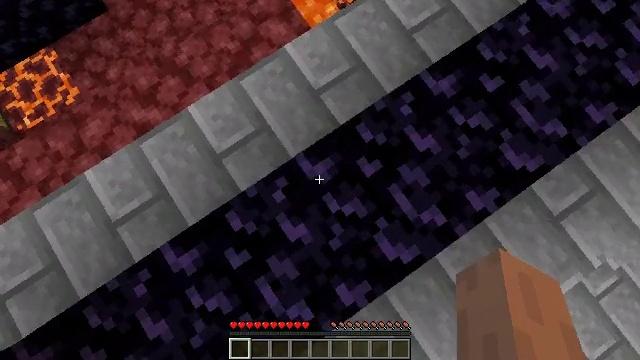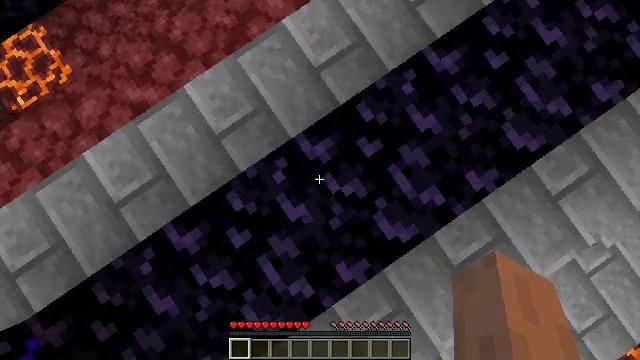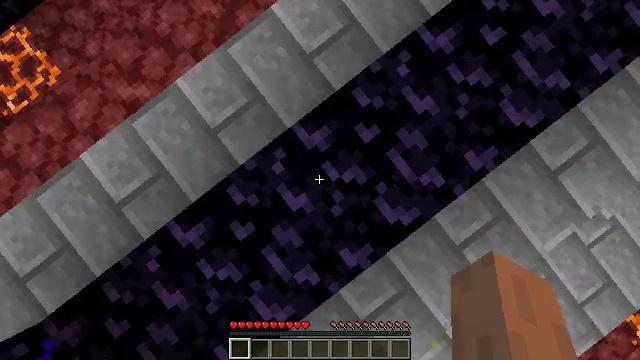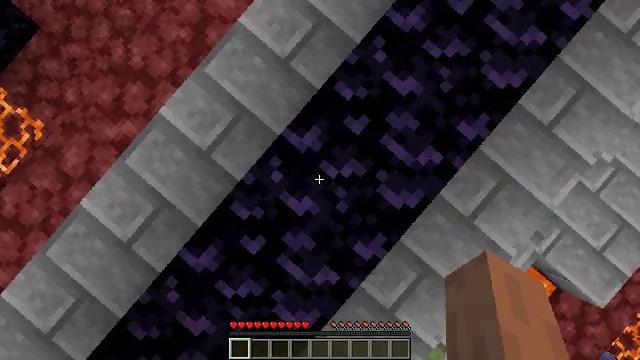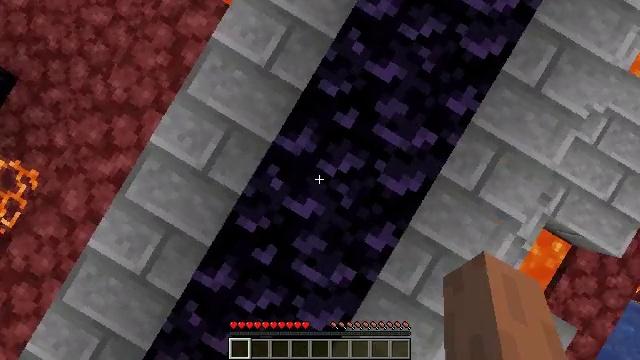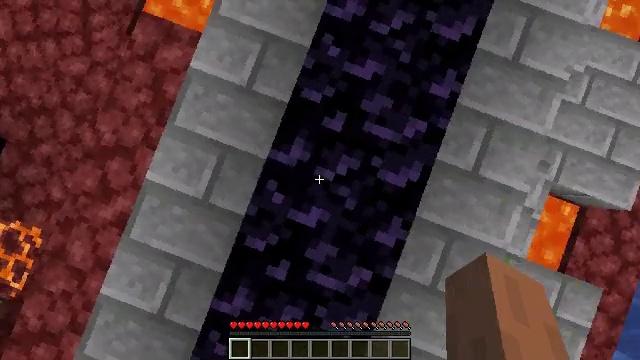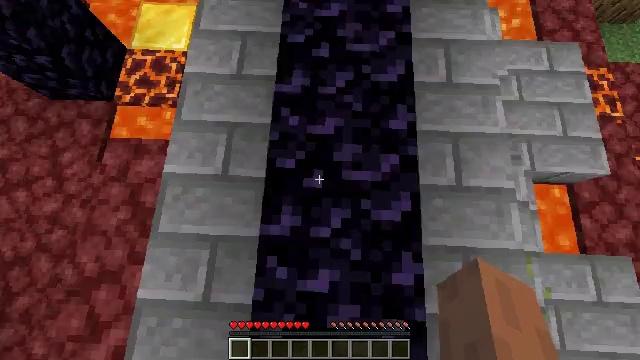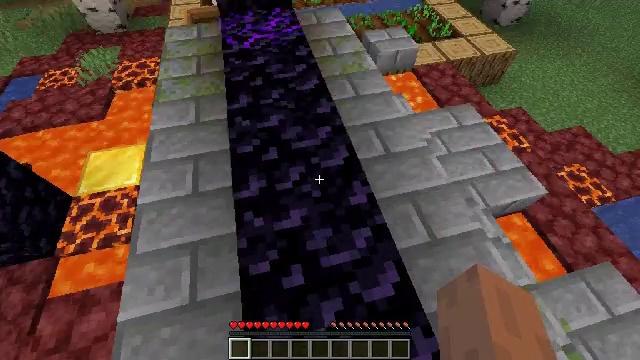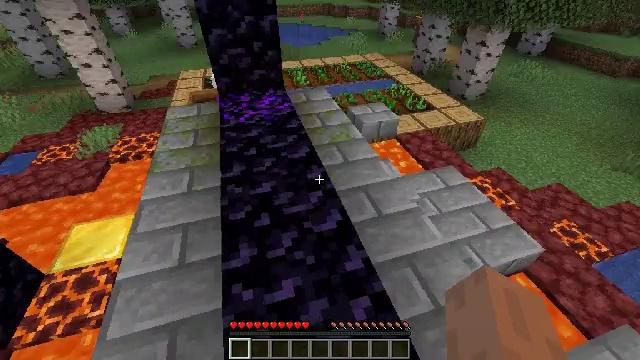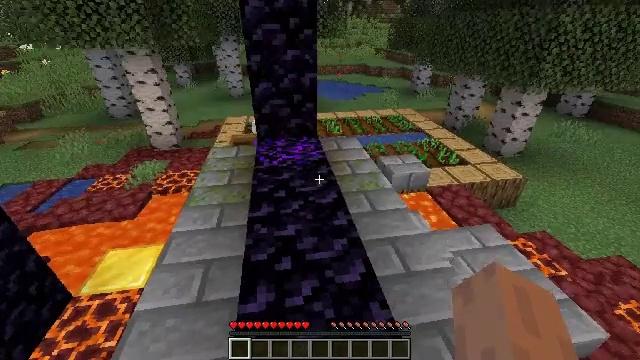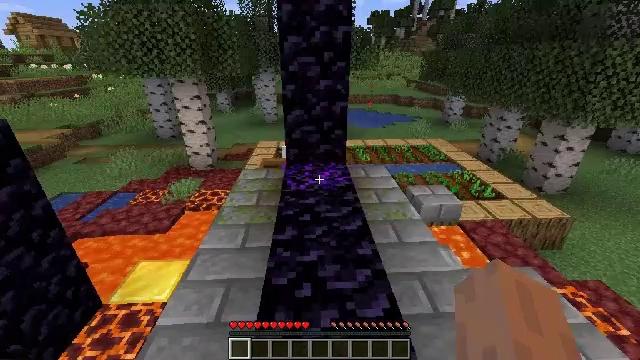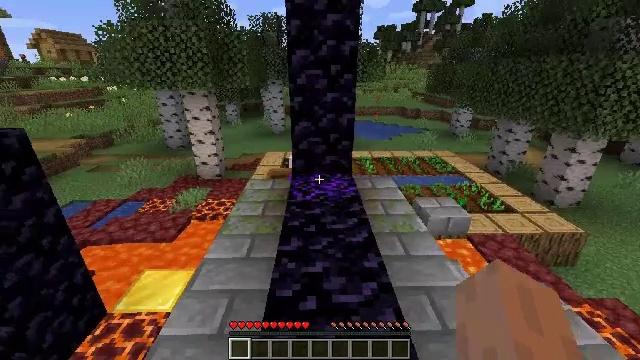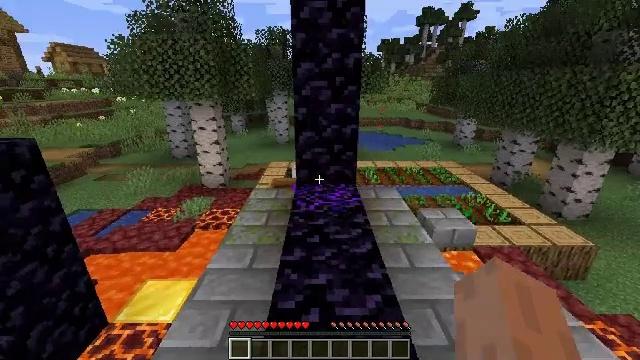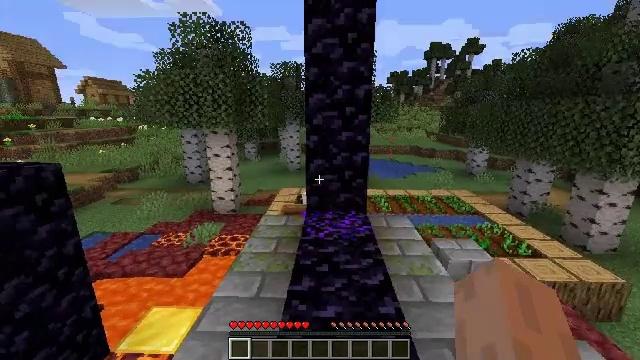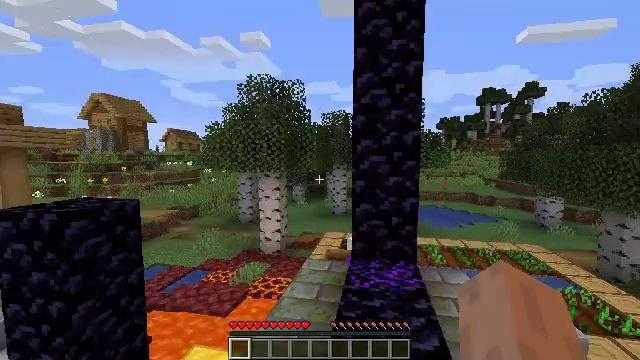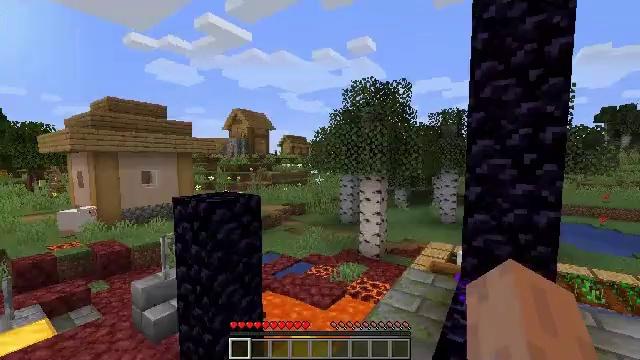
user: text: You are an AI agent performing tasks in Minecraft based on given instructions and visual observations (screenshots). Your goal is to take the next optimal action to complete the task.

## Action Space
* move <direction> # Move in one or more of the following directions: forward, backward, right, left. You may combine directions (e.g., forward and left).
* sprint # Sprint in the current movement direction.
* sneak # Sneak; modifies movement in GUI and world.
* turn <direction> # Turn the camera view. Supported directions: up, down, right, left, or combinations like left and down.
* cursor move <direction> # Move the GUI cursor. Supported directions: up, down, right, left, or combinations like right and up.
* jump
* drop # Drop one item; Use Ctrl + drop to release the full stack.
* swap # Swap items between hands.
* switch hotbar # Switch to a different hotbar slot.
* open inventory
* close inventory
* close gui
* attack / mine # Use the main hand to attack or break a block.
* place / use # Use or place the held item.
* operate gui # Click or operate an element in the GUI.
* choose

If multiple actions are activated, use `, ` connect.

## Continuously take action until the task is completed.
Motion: motion action
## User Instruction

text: Hunt animals.
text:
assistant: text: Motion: turn down
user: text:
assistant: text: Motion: turn right and down
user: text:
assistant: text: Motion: turn right and down
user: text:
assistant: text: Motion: turn right and down
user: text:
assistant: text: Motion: turn right and up
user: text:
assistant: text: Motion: turn right and up
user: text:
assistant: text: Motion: turn right and up
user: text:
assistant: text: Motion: turn right and up
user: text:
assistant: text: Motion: turn left and up
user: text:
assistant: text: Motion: turn left and up
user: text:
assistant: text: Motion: turn left and up
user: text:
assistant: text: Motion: turn up
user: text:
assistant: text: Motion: turn left and up
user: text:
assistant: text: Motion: turn left and up
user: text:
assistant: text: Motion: turn left
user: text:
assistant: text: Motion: turn left and down
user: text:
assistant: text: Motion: turn left and down
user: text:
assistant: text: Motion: turn left and down
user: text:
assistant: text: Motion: no_op
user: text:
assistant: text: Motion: no_op
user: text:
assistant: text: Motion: move forward
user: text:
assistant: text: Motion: move forward
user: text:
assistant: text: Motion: move forward
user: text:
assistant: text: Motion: move forward
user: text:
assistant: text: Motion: move forward
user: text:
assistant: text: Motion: move forward
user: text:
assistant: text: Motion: no_op
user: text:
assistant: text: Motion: no_op
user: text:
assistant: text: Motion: no_op
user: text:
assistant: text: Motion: no_op